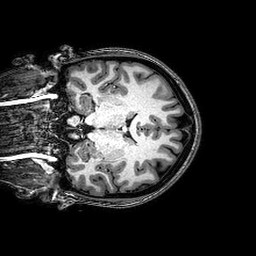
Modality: T1w
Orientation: coronal
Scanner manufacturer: philips
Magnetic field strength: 3 T
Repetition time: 0.008151 s
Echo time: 0.00374 s